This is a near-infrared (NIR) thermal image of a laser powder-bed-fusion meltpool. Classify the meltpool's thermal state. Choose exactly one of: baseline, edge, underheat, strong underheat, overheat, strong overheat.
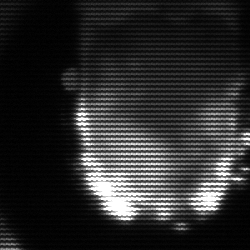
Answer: baseline